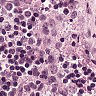
Metastatic tissue present: no